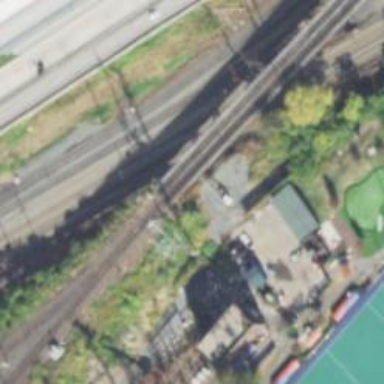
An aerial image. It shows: Railway line running on embankment.